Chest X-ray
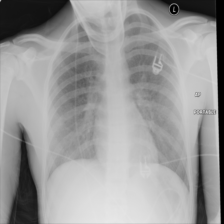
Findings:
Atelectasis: negative
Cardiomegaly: negative
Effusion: negative
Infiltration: positive
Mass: negative
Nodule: negative
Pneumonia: negative
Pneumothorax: positive
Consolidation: negative
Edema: negative
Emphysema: negative
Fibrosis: negative
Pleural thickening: negative
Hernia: negative